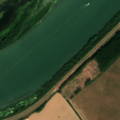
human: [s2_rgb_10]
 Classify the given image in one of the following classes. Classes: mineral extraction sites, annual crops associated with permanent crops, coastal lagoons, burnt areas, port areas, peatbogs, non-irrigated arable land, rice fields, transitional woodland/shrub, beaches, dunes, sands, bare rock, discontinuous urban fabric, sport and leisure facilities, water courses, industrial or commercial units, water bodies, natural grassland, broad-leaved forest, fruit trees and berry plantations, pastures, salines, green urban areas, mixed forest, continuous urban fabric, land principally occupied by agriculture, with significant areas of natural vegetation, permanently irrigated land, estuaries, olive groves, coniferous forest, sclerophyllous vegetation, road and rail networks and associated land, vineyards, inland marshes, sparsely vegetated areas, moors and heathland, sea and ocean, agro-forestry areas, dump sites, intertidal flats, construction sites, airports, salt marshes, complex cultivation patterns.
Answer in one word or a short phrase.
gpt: non-irrigated arable land, broad-leaved forest, inland marshes, water courses